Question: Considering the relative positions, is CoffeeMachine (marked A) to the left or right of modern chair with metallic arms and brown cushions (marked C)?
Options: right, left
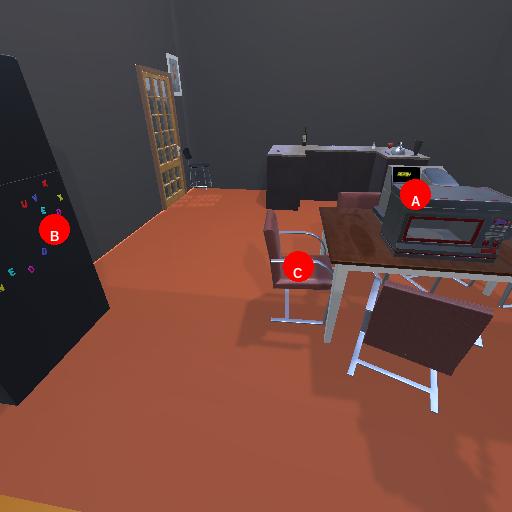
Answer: right